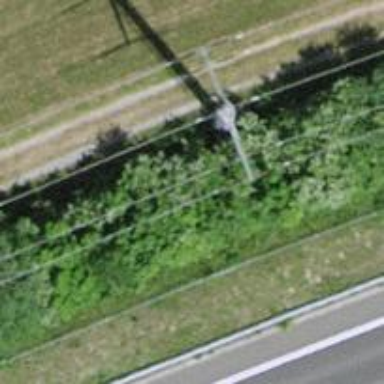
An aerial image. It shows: Concrete power pole.